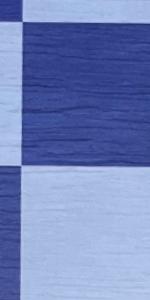
Label: Empty